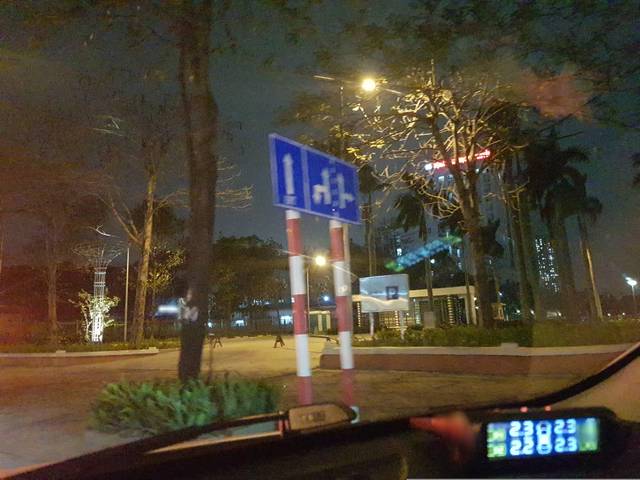
Region: Vietnam
Coordinates: 20.995, 105.791